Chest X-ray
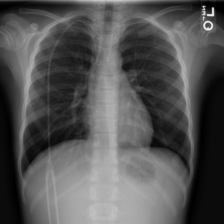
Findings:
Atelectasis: negative
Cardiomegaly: negative
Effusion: negative
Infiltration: negative
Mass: negative
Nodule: negative
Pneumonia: negative
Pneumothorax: negative
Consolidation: negative
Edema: negative
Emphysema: negative
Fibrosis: negative
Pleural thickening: negative
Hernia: negative